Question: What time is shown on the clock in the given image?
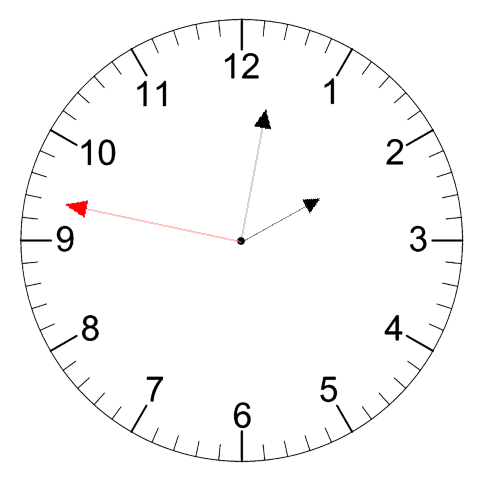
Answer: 02:01:47